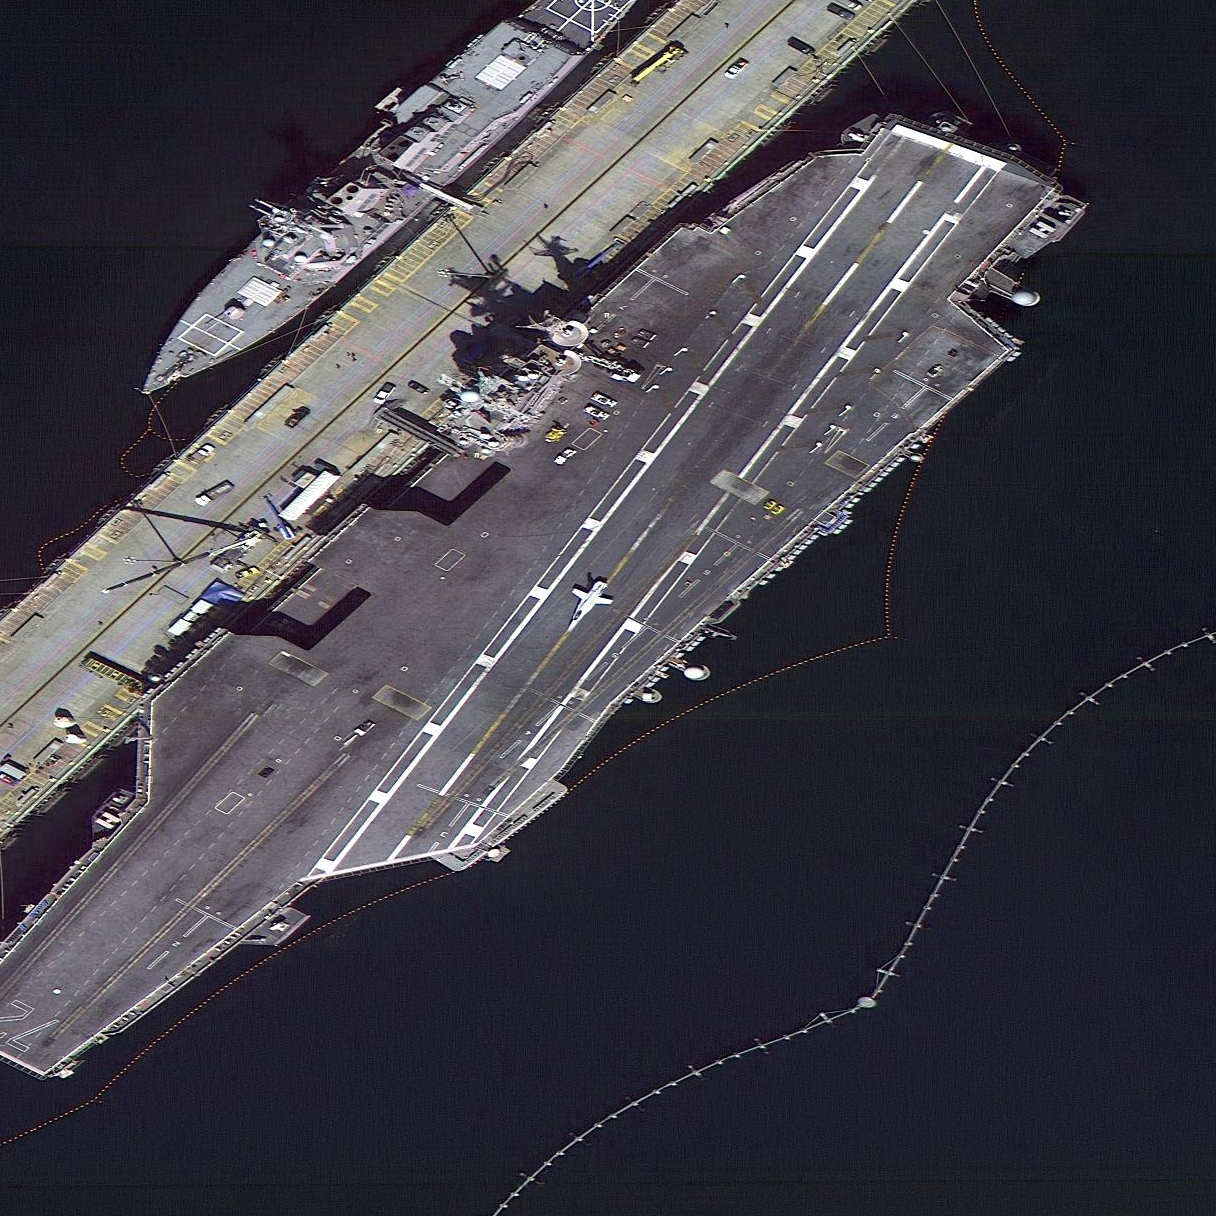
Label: aircraft_carrier